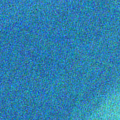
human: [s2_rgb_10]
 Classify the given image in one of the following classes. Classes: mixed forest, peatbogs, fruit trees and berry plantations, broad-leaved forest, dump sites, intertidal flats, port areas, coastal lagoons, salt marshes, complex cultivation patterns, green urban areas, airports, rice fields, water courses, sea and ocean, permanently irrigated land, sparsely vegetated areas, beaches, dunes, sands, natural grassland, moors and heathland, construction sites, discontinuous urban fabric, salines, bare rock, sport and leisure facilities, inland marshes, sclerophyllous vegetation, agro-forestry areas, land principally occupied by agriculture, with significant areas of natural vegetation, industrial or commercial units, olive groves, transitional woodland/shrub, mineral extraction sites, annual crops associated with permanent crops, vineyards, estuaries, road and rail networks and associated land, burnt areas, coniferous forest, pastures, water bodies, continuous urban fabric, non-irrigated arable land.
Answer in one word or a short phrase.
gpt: sea and ocean